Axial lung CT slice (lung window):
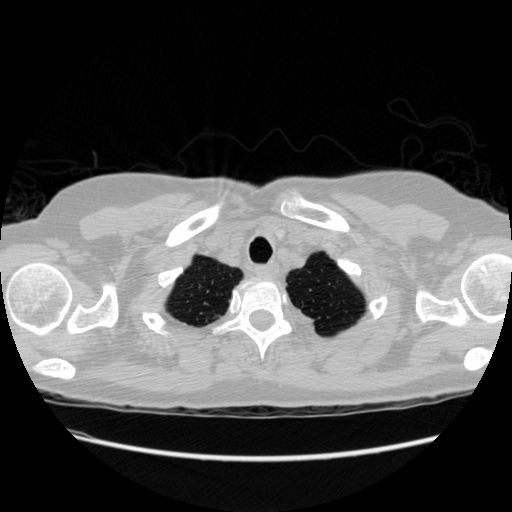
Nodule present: no